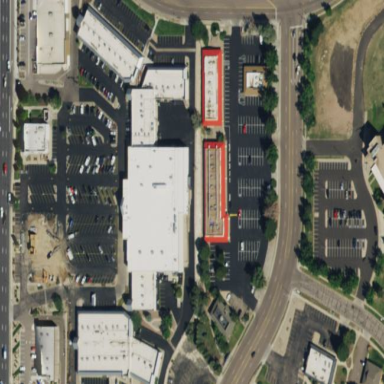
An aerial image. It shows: Retail area.